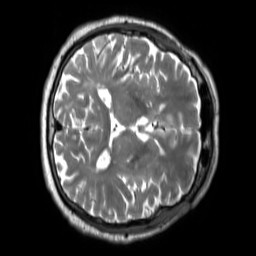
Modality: T2w
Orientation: axial
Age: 55
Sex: male
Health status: ill
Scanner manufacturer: siemens
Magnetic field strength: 3 T
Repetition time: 2.8 s
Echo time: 0.326 s